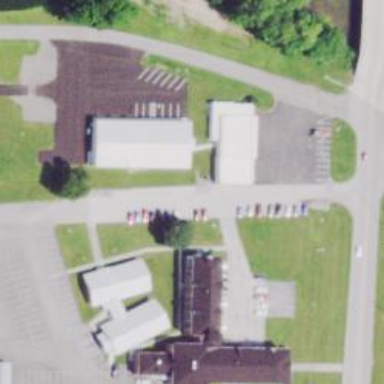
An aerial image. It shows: Asphalt driveway for service vehicles.